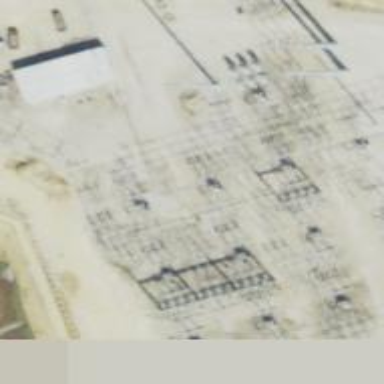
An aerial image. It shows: Switch used for power control.